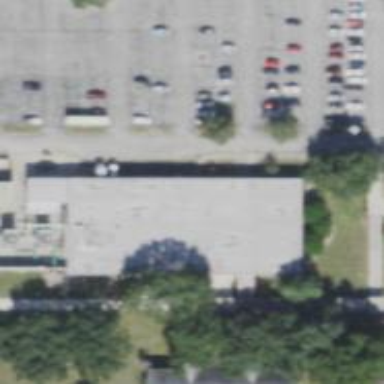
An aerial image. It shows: College building.